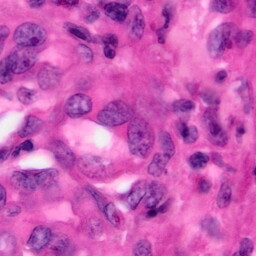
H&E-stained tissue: Pancreatic